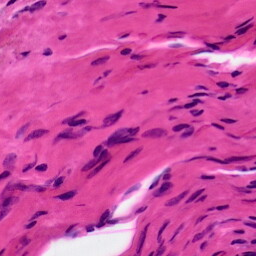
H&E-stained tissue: Ovarian